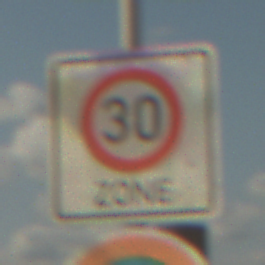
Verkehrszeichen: BeginnZone30
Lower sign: AbsolutesHalteverbot
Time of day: Midday
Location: Outdoor (Beach)
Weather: PartlyCloudy
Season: NotSpecified
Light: Natural